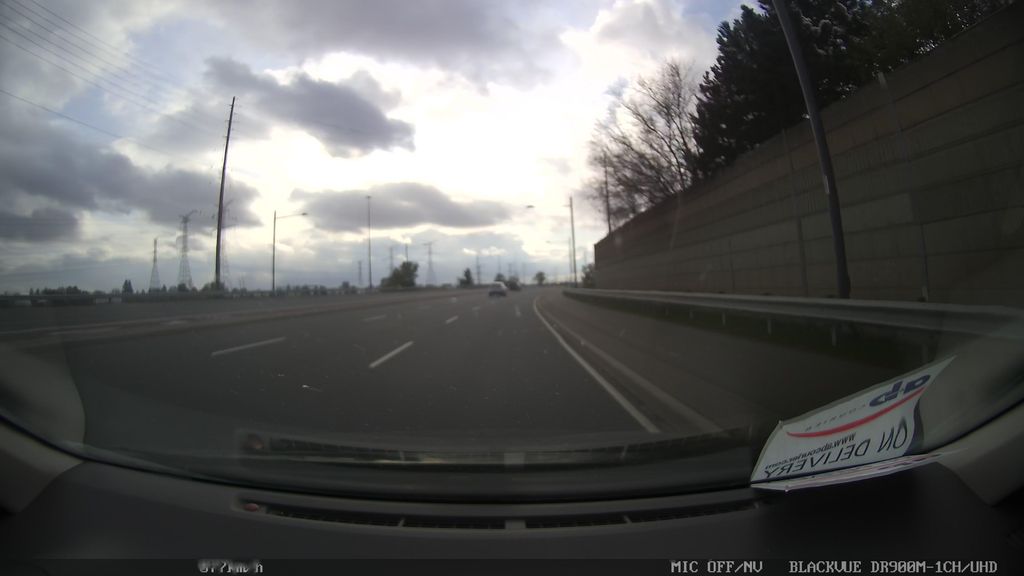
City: toronto